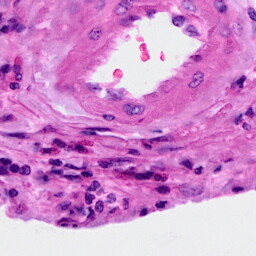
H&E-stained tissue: Cervix